Question: I was wondering how to remove the posts section from the wordpress admin sidebar (see image below)
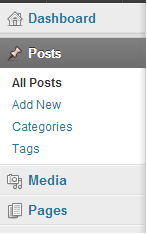
Answer: you will be needing to edit 'functions.php' for this and add some code in that. This section of posts lies as 'edit.php'
See the official wordpress codex documentation for 'remove_menu_page()' function to understand better. Doc states function usage as:
'''
<?php remove_menu_page( $menu_slug ) ?>
'''
Here '$menu_slug' is 'edit.php' for post menu.
Now create your own function called 'post_remove()' and add code in as:
'''
function post_remove ()
{
remove_menu_page('edit.php');
}
'''
The next part is to hook your 'post_remove()' function with a specific action which in this case is 'admin_menu' to trigger this function. For that, add some more code in functions.php:
'''
add_action('admin_menu', 'post_remove');
'''
'''
function post_remove () //creating functions post_remove for removing menu item
{
remove_menu_page('edit.php');
}
add_action('admin_menu', 'post_remove'); //adding action for triggering function call
'''
Official documentation links
<URL>
<URL>
I hope this helps! Please do me a favor - vote up for my answer and mark it accepted.